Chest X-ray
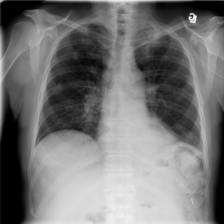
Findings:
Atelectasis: negative
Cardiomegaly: negative
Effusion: negative
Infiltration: positive
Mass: negative
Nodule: negative
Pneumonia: positive
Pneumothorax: negative
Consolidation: negative
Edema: negative
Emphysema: negative
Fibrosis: negative
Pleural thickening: negative
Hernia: negative